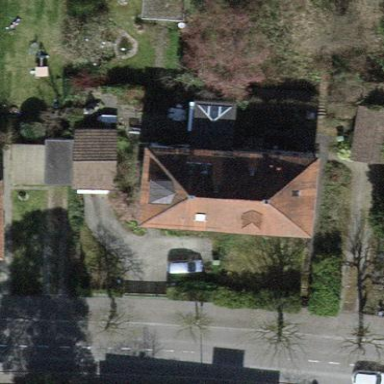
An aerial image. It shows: Building with tile roof.